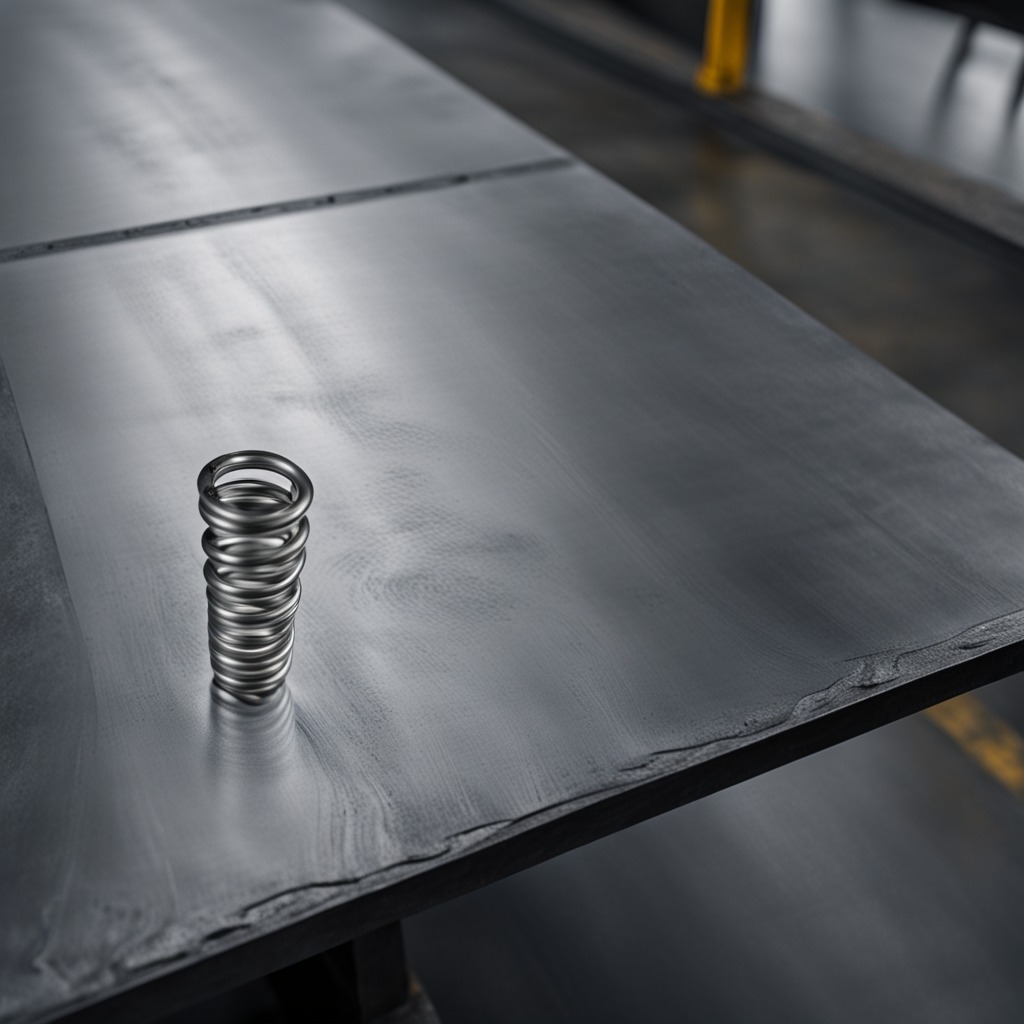
A coiled metal spring is lying on the cold steel table in a mining workshop.